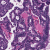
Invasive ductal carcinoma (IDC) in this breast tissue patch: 1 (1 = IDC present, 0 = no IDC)